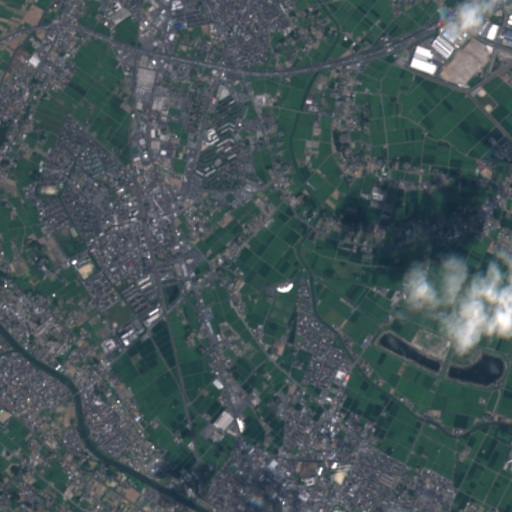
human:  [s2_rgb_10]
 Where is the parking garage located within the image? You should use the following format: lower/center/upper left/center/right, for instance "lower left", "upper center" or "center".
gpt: The parking garage is located in the upper left of the image.
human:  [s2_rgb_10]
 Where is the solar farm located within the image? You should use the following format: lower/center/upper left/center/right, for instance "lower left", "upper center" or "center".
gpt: The solar farm is located in the lower left of the image.
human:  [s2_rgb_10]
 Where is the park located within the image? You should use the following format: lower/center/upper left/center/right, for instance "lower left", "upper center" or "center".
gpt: There is no park in the image.